Field crop: tomato
Growth stage: 2
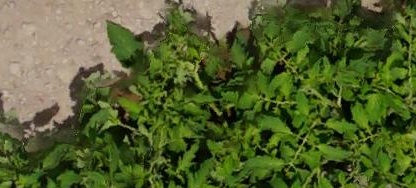
Species: tomato